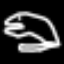
Label: frog